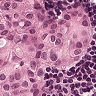
Metastatic tissue present: yes